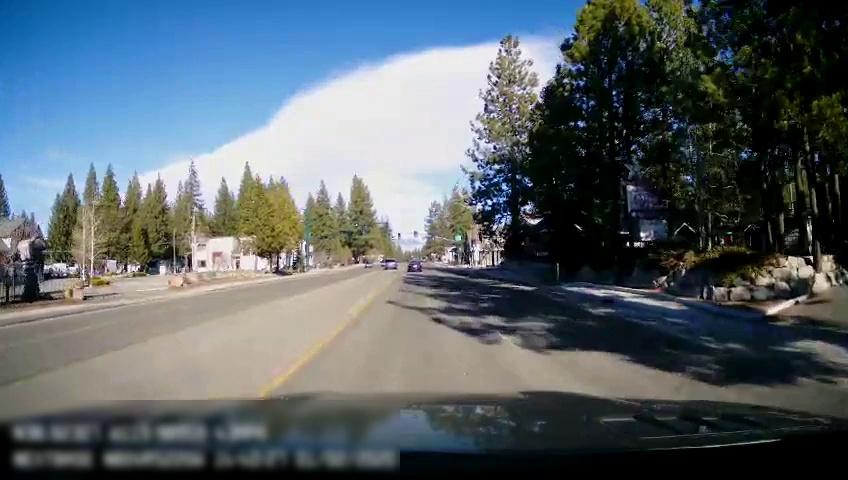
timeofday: Day
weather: Sunny
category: Drivable Space
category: Vehicles | Car
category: Vehicles | SUV
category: Lanes | Opposite Lane
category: Lanes | Current Lane
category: Lanes | Current Lane